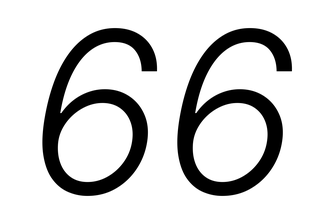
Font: Inter-Italic_Light_Italic